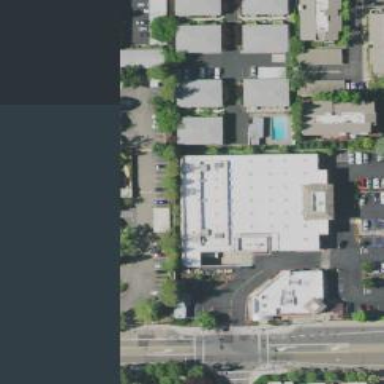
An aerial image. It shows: Commercial building housing supermarket.